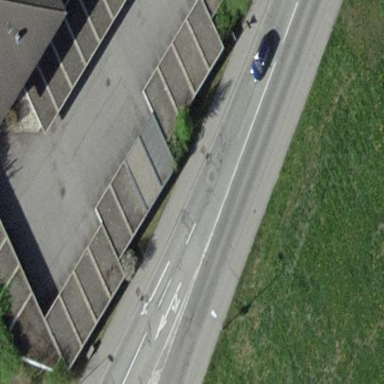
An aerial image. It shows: Garages with flat roofs.